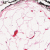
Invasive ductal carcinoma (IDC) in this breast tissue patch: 0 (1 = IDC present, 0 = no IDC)